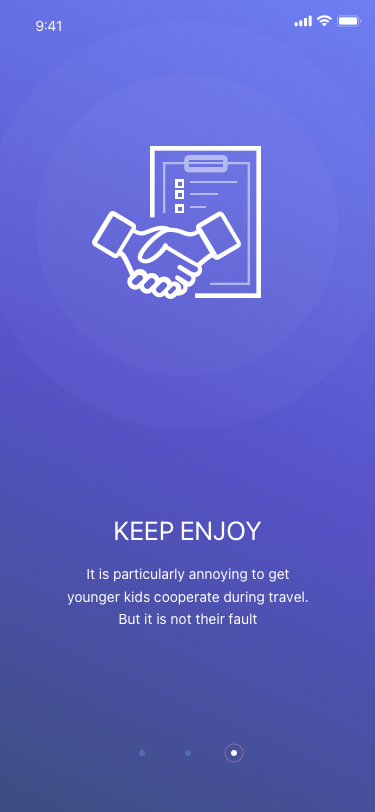
Text in this UI design:
KEEP ENJOY
It is particularly annoying to get younger kids cooperate during travel. But it is not their fault